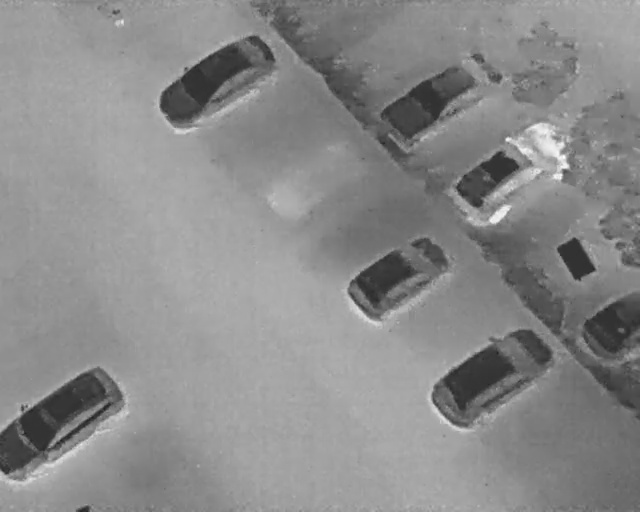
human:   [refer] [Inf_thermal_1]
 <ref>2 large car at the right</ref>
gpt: <box>[[89, 57, 101, 69, 2], [74, 19, 85, 46, 143]]</box>

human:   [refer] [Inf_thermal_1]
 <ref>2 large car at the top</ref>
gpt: <box>[[29, 3, 37, 28, 143], [64, 6, 73, 32, 143]]</box>

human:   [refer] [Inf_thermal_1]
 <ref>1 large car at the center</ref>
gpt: <box>[[57, 43, 66, 64, 142]]</box>